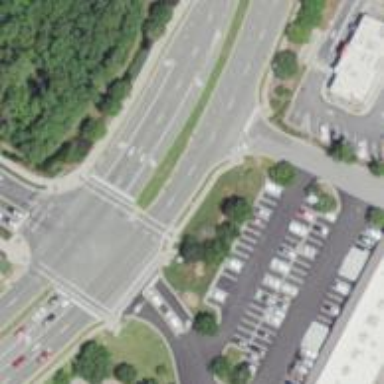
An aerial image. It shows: Marked road crossing.